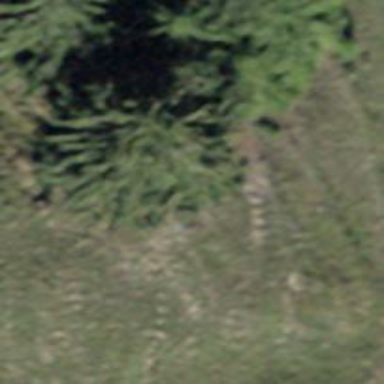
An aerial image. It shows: Evergreen tree with needle-leaved leaves.